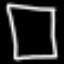
Label: square